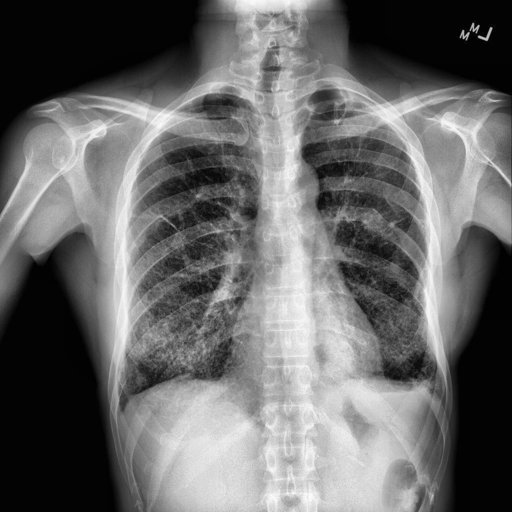
Finding: NORMAL